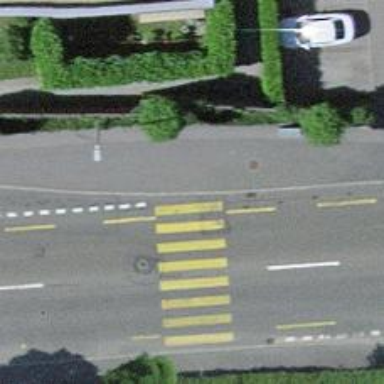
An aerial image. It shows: Sidewalk along the footway.